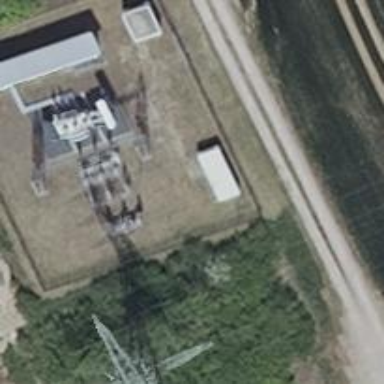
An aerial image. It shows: Three cables of power line.